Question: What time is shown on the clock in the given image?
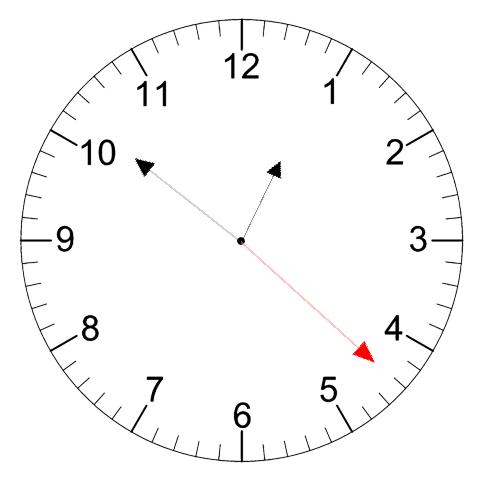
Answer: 12:51:22